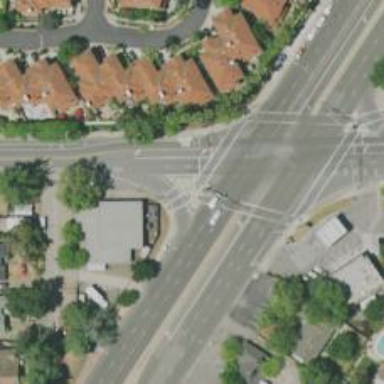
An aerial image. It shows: Footway located on traffic island.